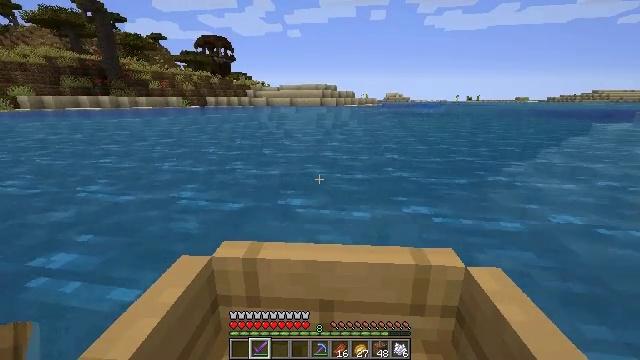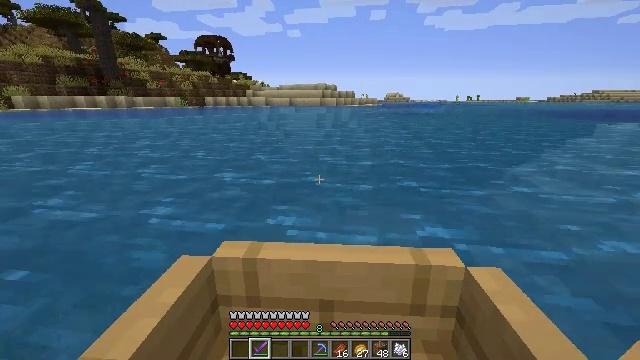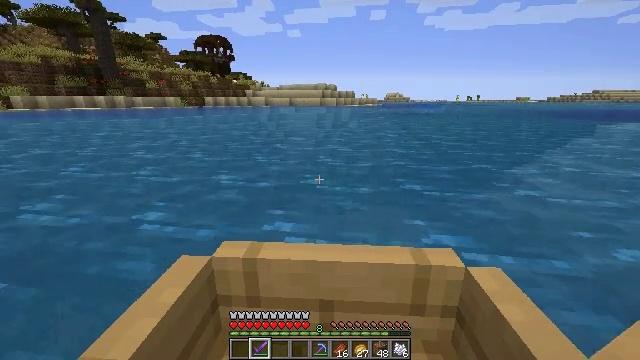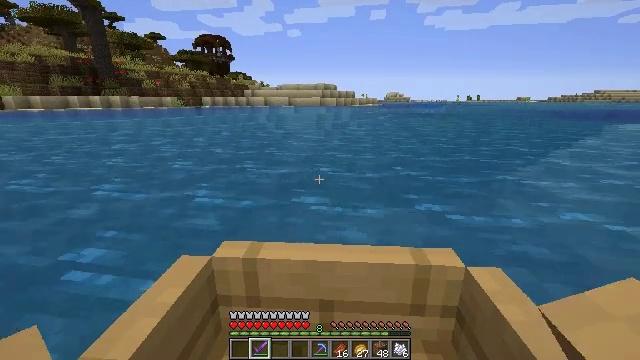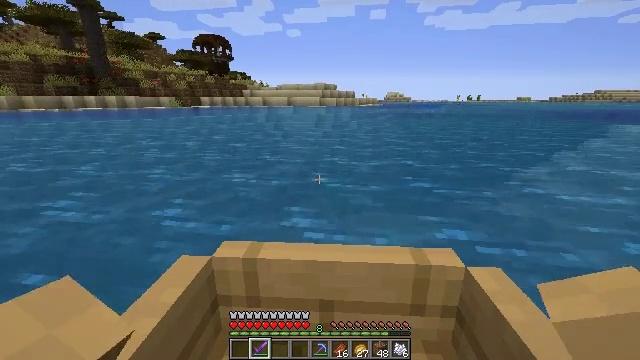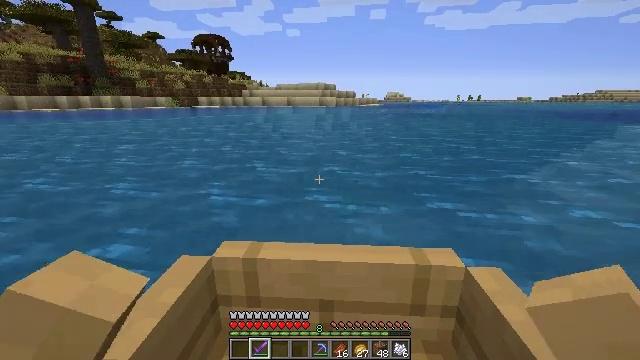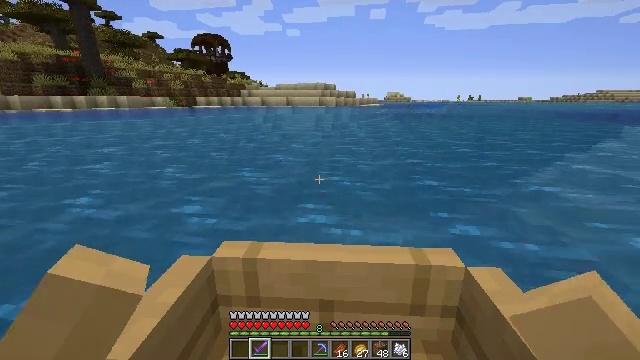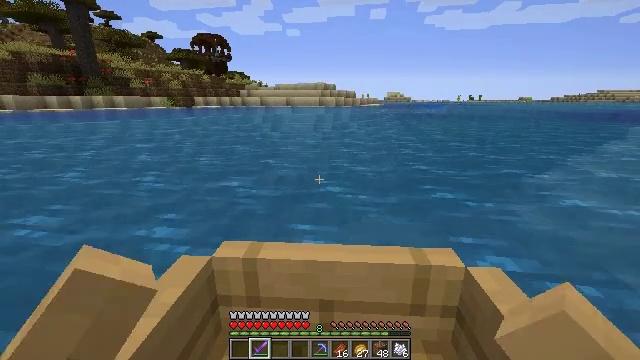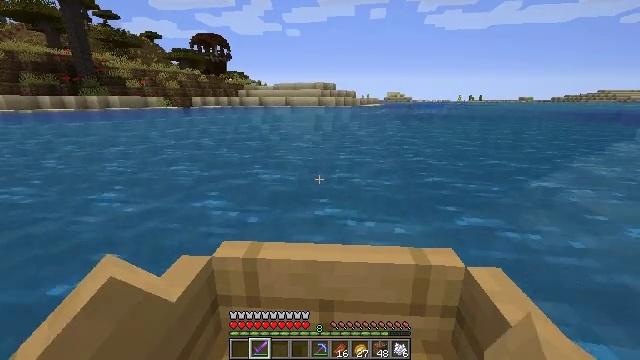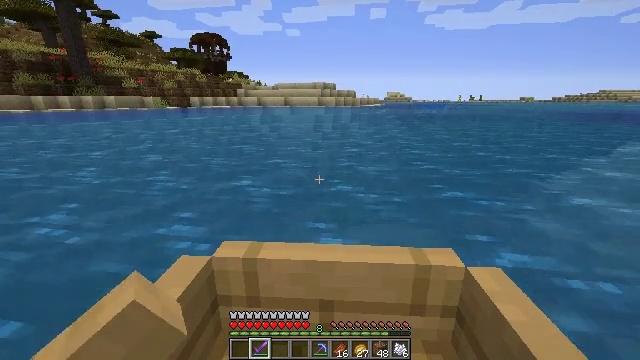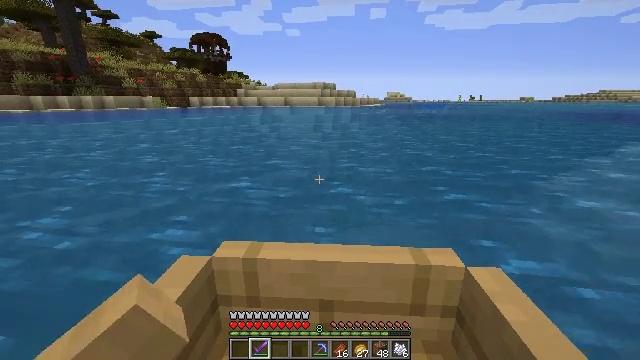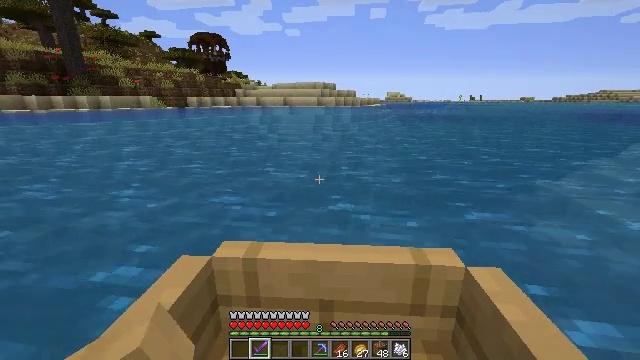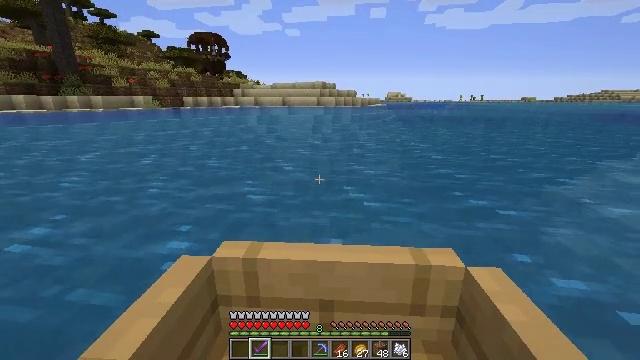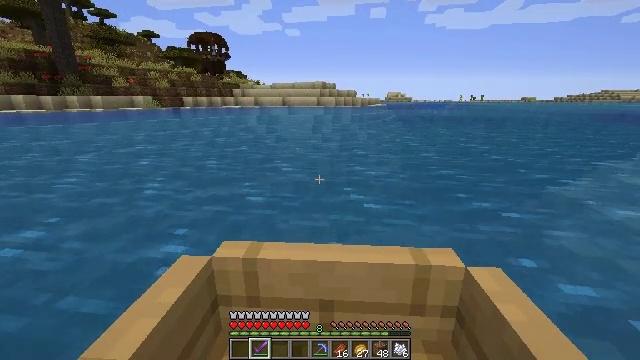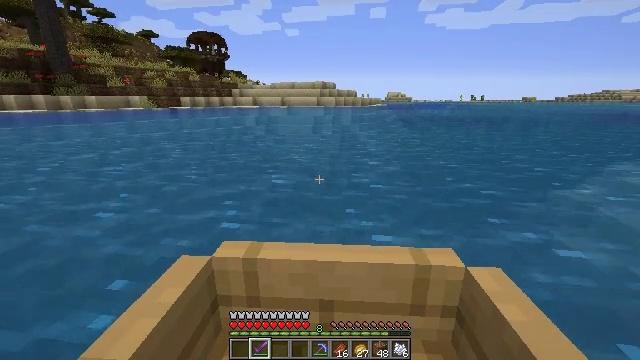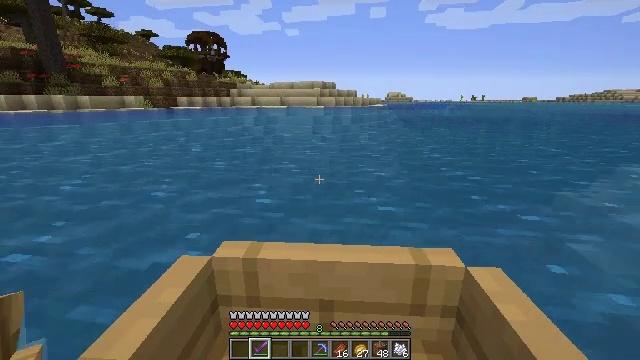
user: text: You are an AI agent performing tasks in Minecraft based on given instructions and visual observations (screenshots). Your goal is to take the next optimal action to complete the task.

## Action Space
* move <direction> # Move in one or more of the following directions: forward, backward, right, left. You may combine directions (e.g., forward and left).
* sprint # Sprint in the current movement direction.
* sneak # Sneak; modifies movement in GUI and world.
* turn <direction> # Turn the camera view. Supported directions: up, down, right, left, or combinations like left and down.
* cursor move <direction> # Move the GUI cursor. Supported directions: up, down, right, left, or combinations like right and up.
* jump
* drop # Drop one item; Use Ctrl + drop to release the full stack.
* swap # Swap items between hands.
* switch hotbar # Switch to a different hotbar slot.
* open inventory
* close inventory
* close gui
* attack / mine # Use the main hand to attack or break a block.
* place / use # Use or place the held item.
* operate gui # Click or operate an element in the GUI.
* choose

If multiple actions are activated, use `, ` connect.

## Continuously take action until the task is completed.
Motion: motion action
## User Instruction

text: Mine the grass in the plains.
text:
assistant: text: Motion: move forward
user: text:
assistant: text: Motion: move forward
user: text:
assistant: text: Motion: move forward
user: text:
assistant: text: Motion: move forward
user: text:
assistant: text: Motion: move forward
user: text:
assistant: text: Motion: move forward
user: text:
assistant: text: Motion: move forward
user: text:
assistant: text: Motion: move forward
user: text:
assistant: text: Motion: move forward
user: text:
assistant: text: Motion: move forward
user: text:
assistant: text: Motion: move forward
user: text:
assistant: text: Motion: move forward
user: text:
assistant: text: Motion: move forward
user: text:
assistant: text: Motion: move forward
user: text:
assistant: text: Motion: move forward
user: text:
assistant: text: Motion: move forward
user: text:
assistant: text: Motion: move forward
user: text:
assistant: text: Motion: move forward
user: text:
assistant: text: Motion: move forward
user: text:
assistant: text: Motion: move forward
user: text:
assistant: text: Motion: move forward
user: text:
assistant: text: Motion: move forward
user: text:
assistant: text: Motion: move forward
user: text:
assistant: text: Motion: move forward
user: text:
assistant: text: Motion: move forward
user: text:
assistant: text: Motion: move forward
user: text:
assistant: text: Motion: move forward
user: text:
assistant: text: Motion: move forward
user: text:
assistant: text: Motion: move forward
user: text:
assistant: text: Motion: move forward